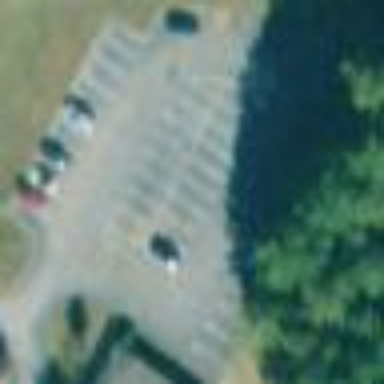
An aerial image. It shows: Parking area.